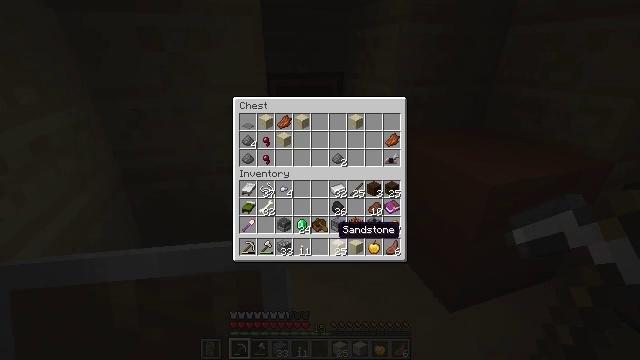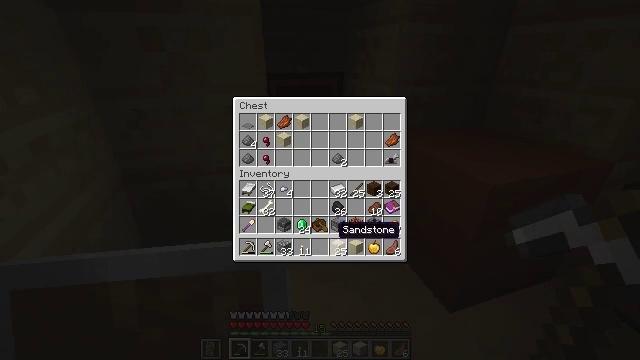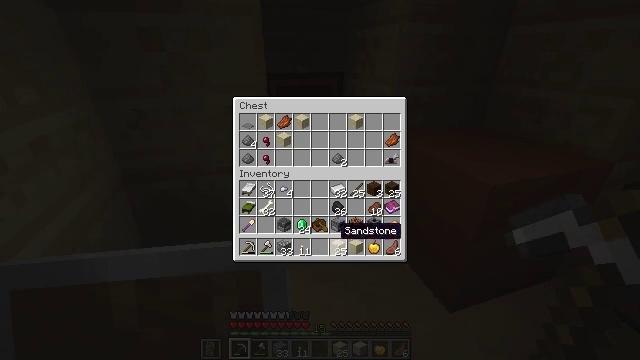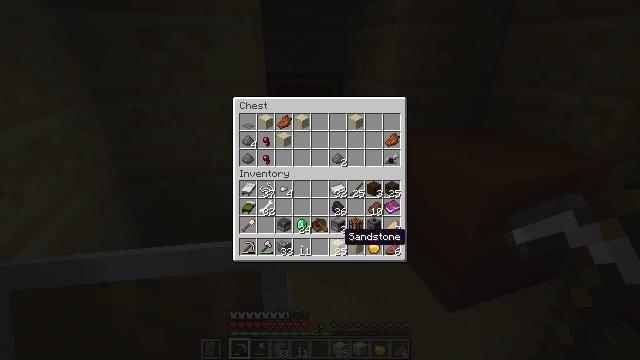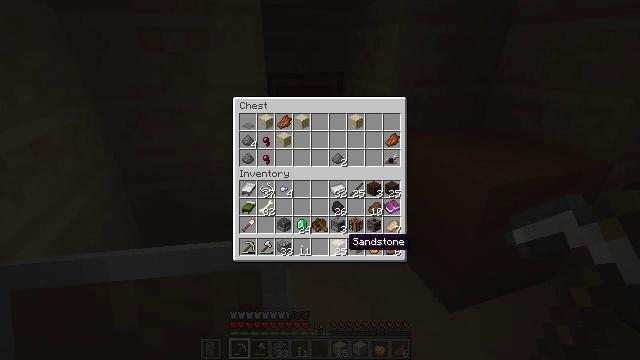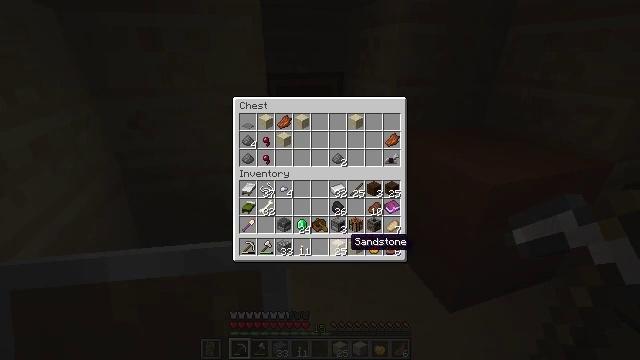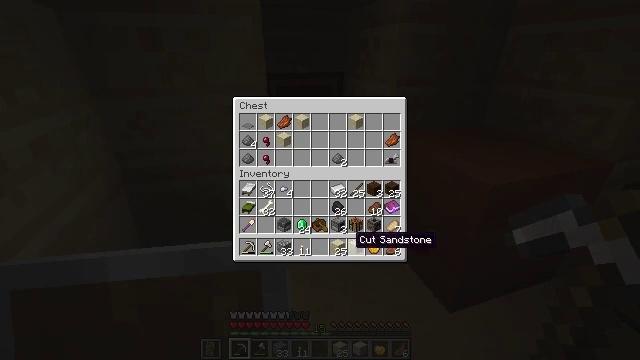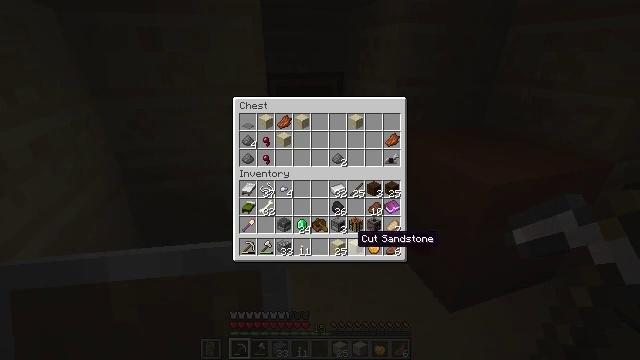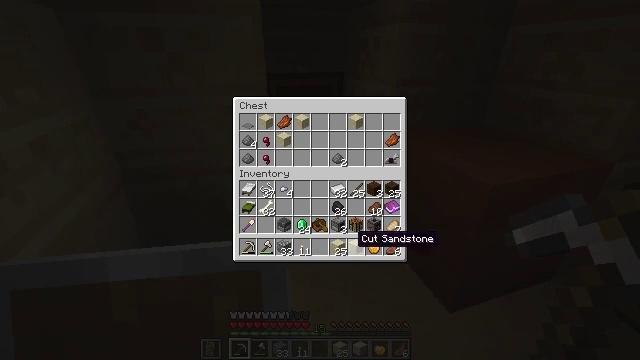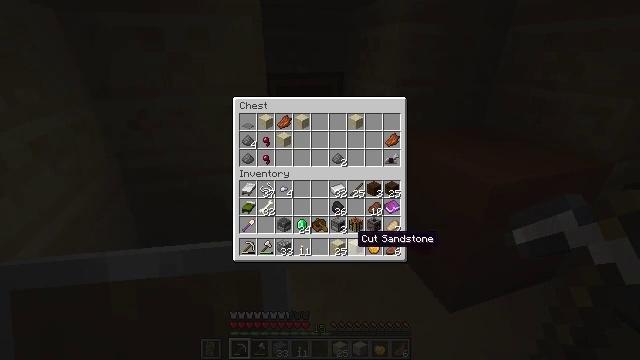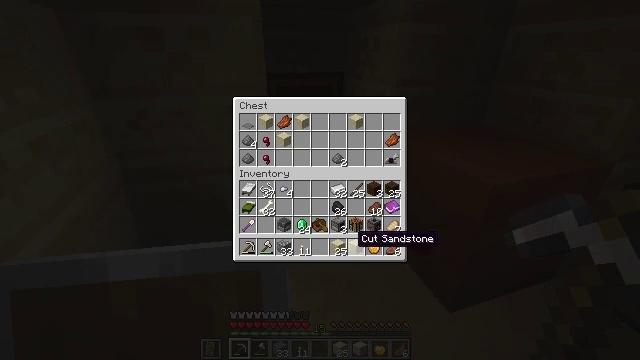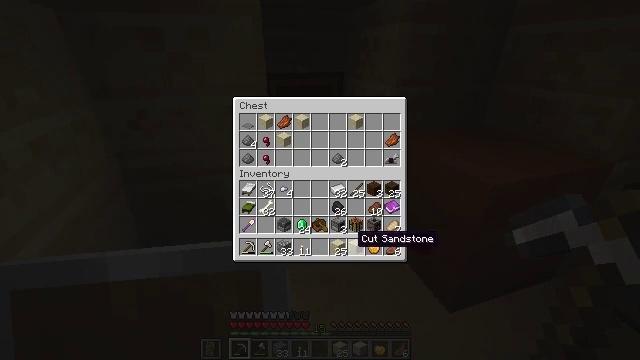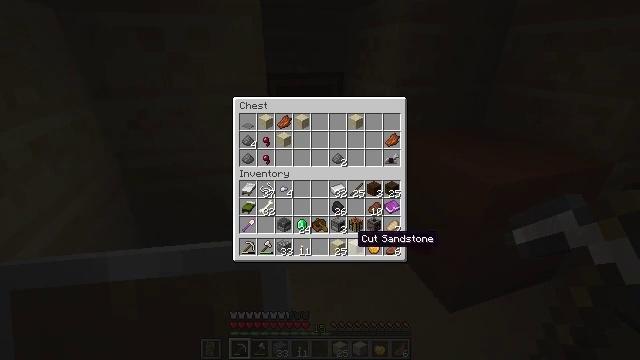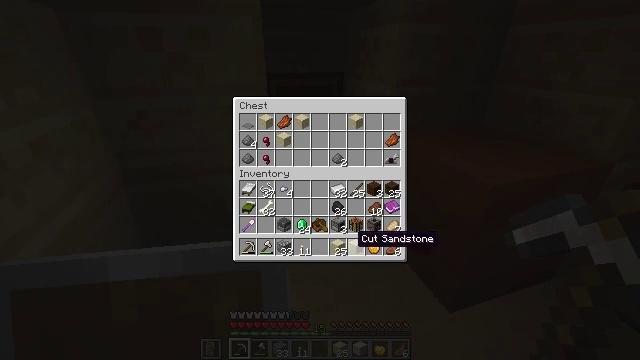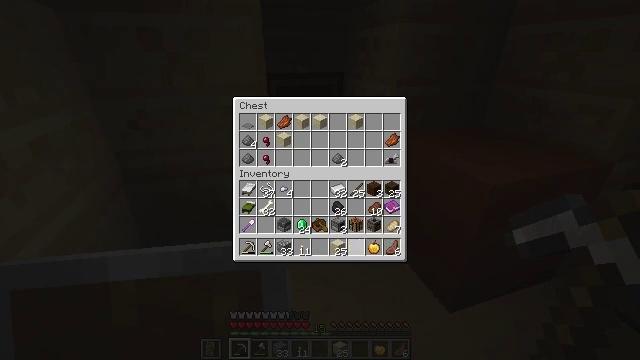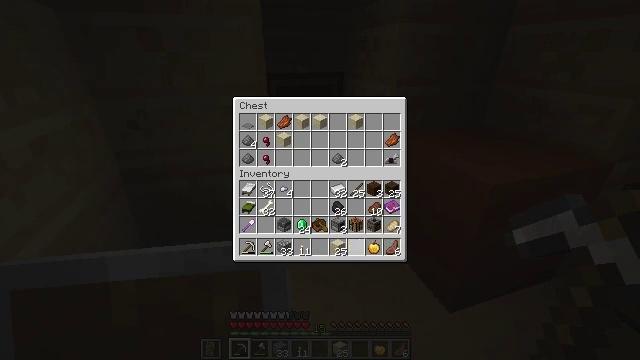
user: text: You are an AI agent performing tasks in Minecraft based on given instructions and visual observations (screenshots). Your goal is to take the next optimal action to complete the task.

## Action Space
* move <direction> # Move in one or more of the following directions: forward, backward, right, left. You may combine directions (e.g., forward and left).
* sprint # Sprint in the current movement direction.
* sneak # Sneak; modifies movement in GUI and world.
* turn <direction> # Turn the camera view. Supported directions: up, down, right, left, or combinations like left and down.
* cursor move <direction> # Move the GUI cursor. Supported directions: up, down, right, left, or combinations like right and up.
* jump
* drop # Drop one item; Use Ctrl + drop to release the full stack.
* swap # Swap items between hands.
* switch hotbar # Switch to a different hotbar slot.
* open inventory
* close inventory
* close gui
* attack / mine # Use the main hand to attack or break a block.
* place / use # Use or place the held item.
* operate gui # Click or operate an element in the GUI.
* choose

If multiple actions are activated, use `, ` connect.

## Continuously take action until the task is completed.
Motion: motion action
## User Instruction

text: Break the cut sandstone block.
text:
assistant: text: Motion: no_op
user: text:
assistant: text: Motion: no_op
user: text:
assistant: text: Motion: no_op
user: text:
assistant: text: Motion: no_op
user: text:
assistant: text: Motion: no_op
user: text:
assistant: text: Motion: no_op
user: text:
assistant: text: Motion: sneak
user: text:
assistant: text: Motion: sneak
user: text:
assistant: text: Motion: sneak
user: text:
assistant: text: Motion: sneak
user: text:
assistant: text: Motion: sneak
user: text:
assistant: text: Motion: sneak
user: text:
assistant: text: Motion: sneak
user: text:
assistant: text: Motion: sneak, operate gui
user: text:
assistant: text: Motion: sneak, operate gui
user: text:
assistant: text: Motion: sneak
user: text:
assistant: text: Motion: sneak
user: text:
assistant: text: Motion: sneak
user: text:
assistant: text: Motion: sneak
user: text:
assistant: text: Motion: sneak
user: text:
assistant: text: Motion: sneak, operate gui
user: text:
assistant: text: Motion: sneak, operate gui
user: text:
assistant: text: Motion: sneak, operate gui
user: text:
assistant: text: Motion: sneak
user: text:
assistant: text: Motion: sneak
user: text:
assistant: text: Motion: no_op
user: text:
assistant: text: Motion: no_op
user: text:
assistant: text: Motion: no_op
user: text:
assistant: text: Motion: no_op
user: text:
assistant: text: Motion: no_op